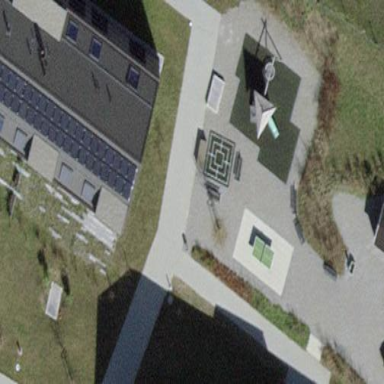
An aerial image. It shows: Playground area for leisure land.